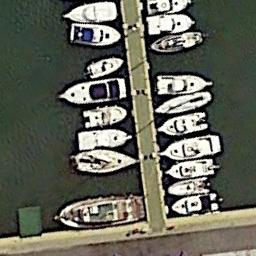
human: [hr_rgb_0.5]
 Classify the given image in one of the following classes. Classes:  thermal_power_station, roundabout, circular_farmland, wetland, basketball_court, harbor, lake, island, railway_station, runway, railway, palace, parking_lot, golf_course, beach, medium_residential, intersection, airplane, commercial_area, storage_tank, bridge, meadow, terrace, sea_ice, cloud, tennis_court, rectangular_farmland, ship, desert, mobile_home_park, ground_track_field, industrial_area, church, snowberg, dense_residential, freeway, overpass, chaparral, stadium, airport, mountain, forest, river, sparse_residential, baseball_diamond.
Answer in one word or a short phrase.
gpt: harbor